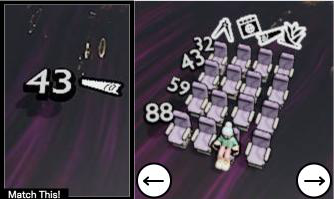
Task: seats
Answer: no